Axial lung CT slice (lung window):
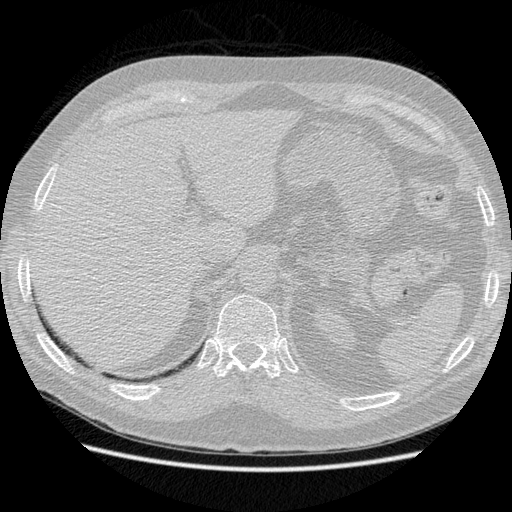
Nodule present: no